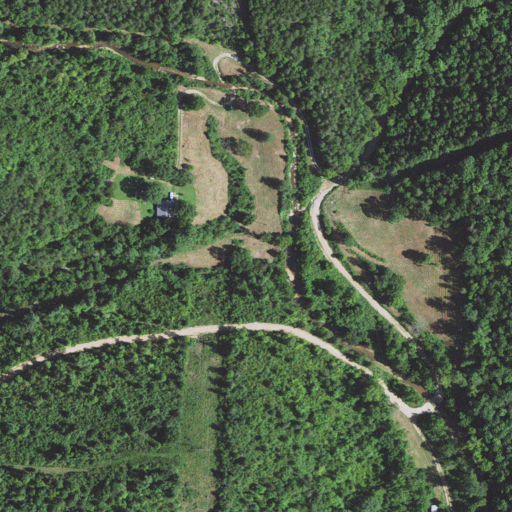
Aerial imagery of valley in Arkansas named Mill Hollow containing deciduous forest, open development, grassland, mixed forest, evergreen forest, shrub, and pasture